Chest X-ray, PA view. Patient: 55 years old, sex F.
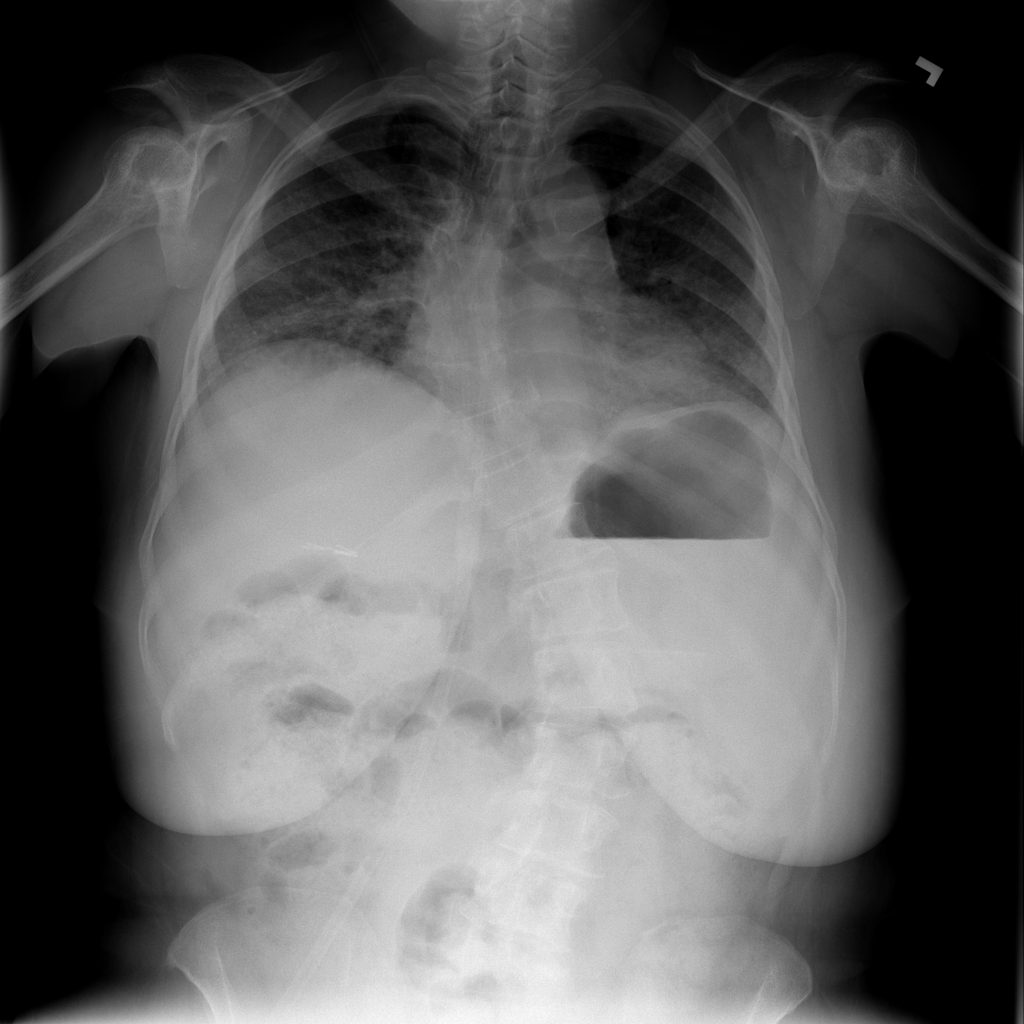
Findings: No Finding